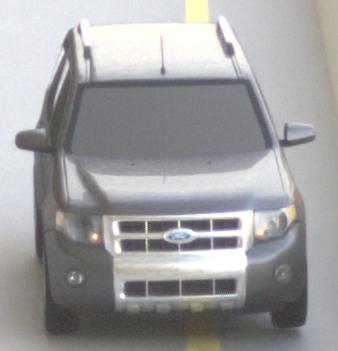
Make: Ford
Model: Escape Hybrid
Detailed model: -
Model produced from: 2004
Model produced until: 2012
Doors: 5
Color: gray
Road condition: dry road
Daytime: morning or afternoon
Contrast: medium contrast